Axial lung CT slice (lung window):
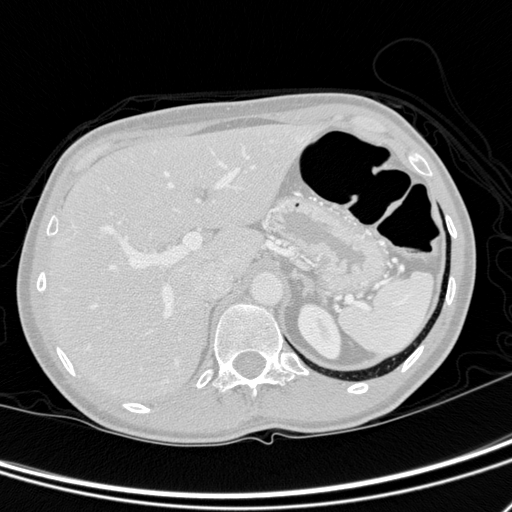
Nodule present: no